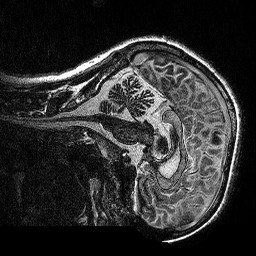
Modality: MP2RAGE
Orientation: sagittal
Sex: female
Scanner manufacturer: siemens
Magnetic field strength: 3 T
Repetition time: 5 s
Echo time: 0.00292 s